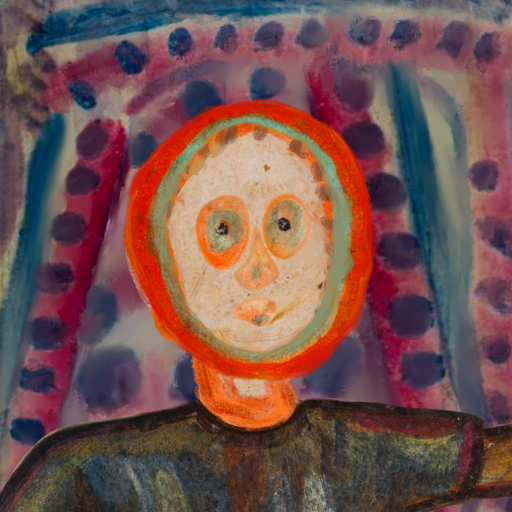
Background: HillGirl, Head And Neck Front: Rupkatha, Face Front: Childish, Bust: Mosgoul, Hair Front: Sisters, Head Accessory: Blank, Second Necklace: Blank, Necklace: Blank, Baby: Blank